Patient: sex M, age 76
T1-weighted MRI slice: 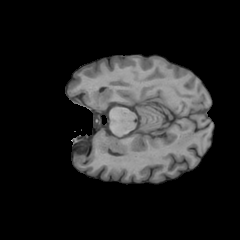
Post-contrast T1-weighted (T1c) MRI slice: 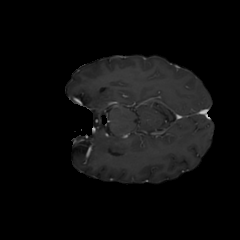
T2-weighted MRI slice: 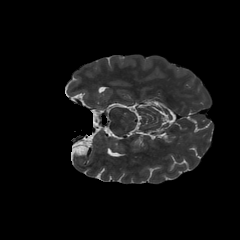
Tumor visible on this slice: no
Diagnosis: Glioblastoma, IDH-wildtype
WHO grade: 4